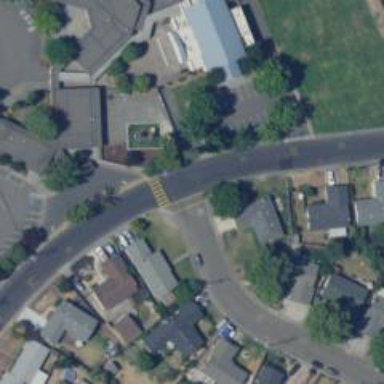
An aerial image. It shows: Marked crossing on footway.